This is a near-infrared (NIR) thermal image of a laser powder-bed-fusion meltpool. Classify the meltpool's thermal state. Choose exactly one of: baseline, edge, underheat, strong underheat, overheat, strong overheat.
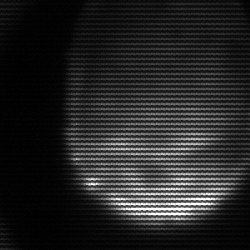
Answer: edge